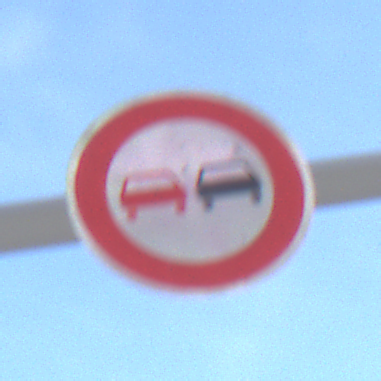
Verkehrszeichen: Ueberholverbot
Umgebung: Outdoor, Special
Tageszeit: MorningAfternoon
Wetter: PartlyCloudy
Licht: Natural
Jahreszeit: NotSpecified
Kontrast: HighContrast